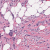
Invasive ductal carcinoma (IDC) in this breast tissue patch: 1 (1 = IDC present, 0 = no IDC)